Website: walmart
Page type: review-order
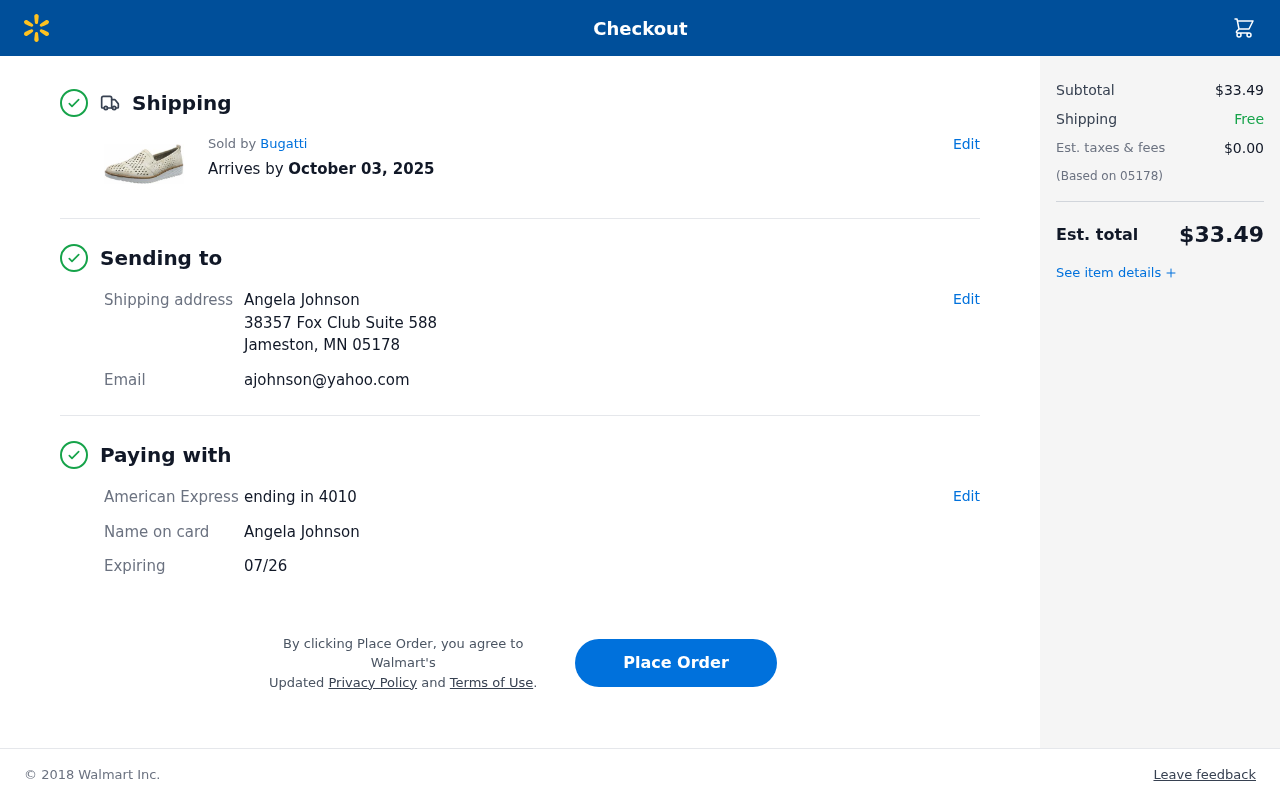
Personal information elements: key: PII_CARD_EXPIRY
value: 07/26
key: PII_CARD_LAST4
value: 4010
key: PII_CARD_TYPE
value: American Express
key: PII_CITY_STATE_ZIP
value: Jameston, MN 05178
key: PII_EMAIL
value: ajohnson@yahoo.com
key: PII_FULLNAME
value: Angela Johnson
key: PII_FULLNAME2
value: Angela Johnson
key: PII_POSTCODE
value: (Based on 05178)
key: PII_STREET
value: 38357 Fox Club Suite 588
Product elements: key: PRODUCT1_BRAND
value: Bugatti
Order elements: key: ORDER_DELIVERY_DATE
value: October 03, 2025
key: ORDER_SUBTOTAL
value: $33.49
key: ORDER_TAX
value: $0.00
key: ORDER_TOTAL
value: $33.49